Question: I have a build definition with projects that use different versions of .NET. Some use and others use .
- -
This is giving me a lot of headaches because, while the compilation goes OK, in the build server because the EntityFramework assembly is the incorrect one.
It seems that each project overwrites existing assemblies with the ones it requires in the output folder, so it's a matter of luck that the correct one is loaded to run the tests.
How would I avoid this problem? Can I force the output folder to keep the latest version of EF and put assemblybindings?
Thanks.
EDIT: I've checked the Build Definition based on answers and found this:
: The snapshot corresponds to a template that was migrated from previous versions of TFS, so it doesn't look like the default one. Anyways, the option that I highlighted works for me :) I've marked the question as answered.

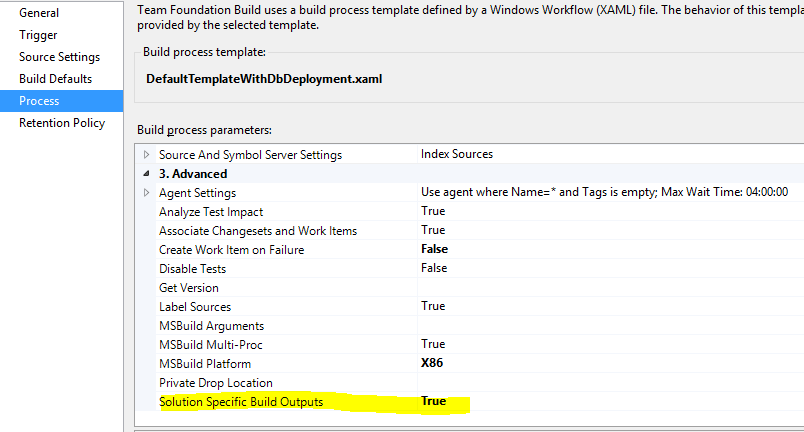
Answer: You basically have 3 choices, depending on how what you are building will look when it is deployed.
Set the output Location to be or , this will allow each application to be dropped to it's own folder and then the tests should run independently with the target EF framework.
This is good if you will be deploying seperate applications on a per project basis.

Leave everything as is and change your build order so that the latest version of EF gets built last, therefore leaving the latest version in the drop folder, you can then add redirects as required
Standardise on a version of EF and update all of the projects to point to the single version.